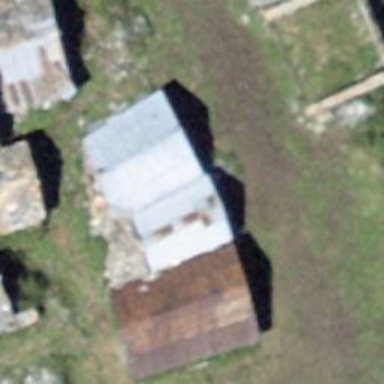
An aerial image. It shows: Isolated dwelling in remote location.